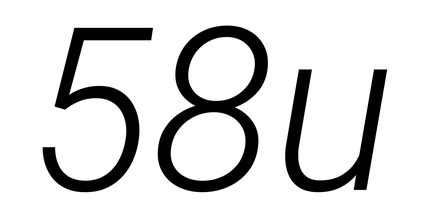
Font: Roboto-Italic_Light_Italic